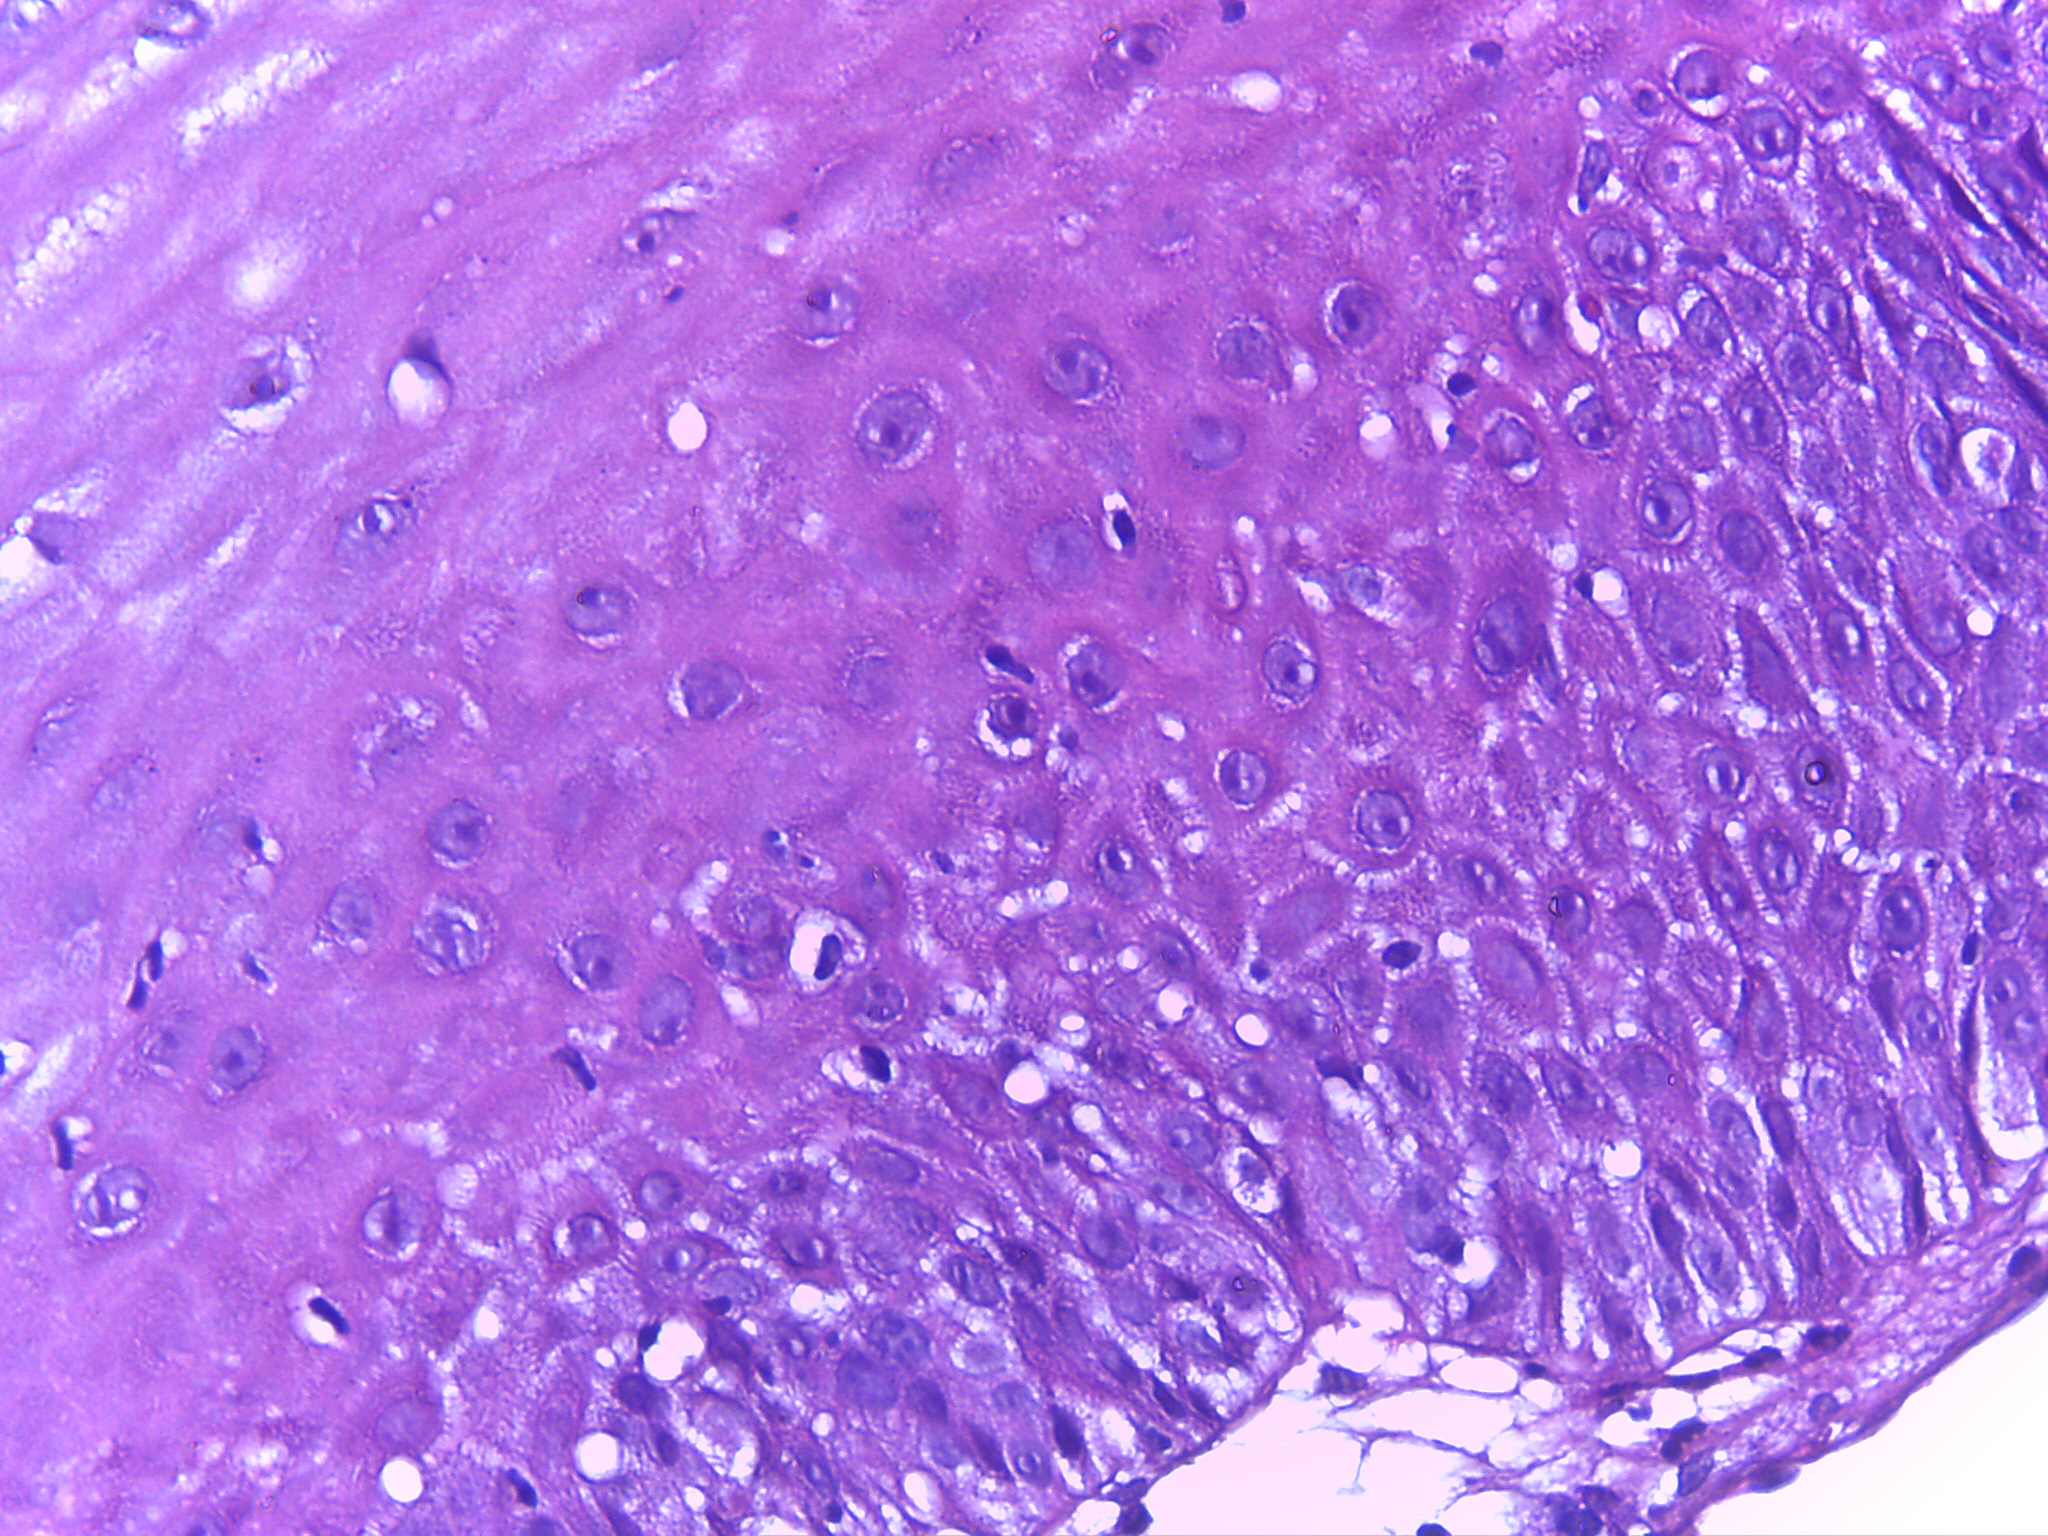
Diagnosis: Normal